Ребра додекаэдра изготовлены из провода, сопротивлением которого можно пренебречь. В каждом ребре содержится конденсатор емкостью $C$. Выберем произвольную вершину $A$ и обозначим соседние с ней вершины $B, D$ и $E$. Ребра $AB$ и $AD$ убираются.
Найдите емкость между вершинами $B$ и $E$.
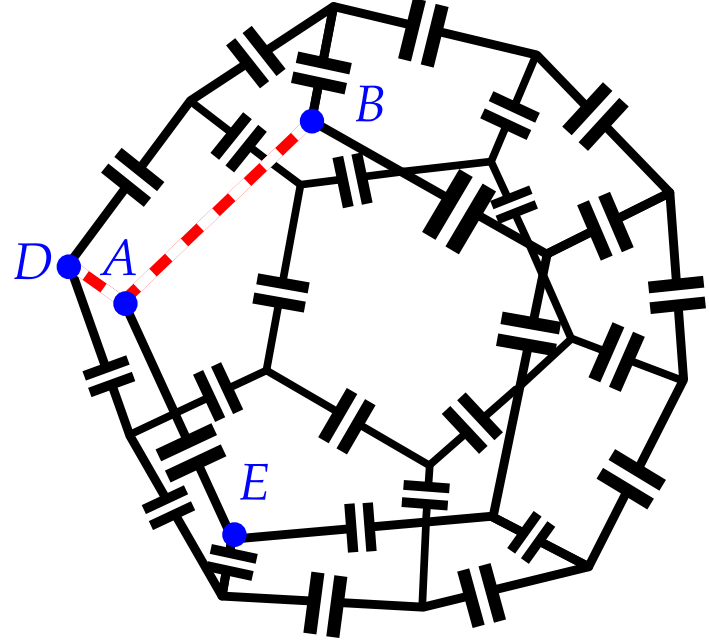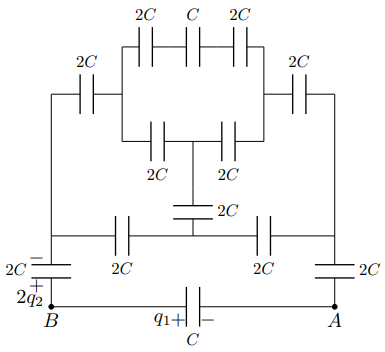
Решение: Обозначим искомую ёмкость между вершинами $B$ и $E$ за $C_{BE}$. Рассмотрим додекаэдр целиком (т.е с конденсаторами $AB$ и $AD$). Пусть при подключении источника к вершинам $B$ и $E$ ёмкость додекаэдра равна $C_0$. Поскольку конденсатор $AD$ в силу симметрии окажется не заряженным, эквивалентная схема додекаэдра представляет собой параллельно соединённые конденсаторы ёмкостями $\cfrac{C}{2}$ и $C_{BE}$. Отсюда: $$C_{BE}=C_0-\cfrac{C}{2} $$ Пропустим пробный заряд $q$ между узлами $B$ и $A$, а затем между узлами $A$ и $E$, что в результате даст заряд $q$, пропущенный между узлами $B$ и $E$. Пусть при подключении к узлам $BA$ заряды конденсаторов $BA$ и $EA$ оказались равны $q_1$ и $q_2$ соответственно, а обкладки, соединённые с узлом $A$, заряжены отрицательно. Тогда при подключении к узлам $A$ и $E$ заряды конденсаторов $BA$ и $EA$ равны $q_2$ и $q_1$ соответственно, а обкладки, соединённые с узлом $A$, заряжены положительно. При наложении подключений имеем: $$q_{BA}=q_{EA}=q_1-q_2 $$ Тогда для ёмкости $C_0$ имеем: $$C_0=\cfrac{q}{U_{BE}}=\cfrac{q}{\cfrac{q_{BA}}{C}+\cfrac{q_{EA}}{C}}=\cfrac{C}{2\left(\cfrac{q_1}{q}-\cfrac{q_2}{q}\right)} $$
Ответ: $C_{BE}=\cfrac{11C}{18}$
Темы:
T, ★, Электромагнетизм, Цепь с конденсатором, Емкость, Physics Cup, 2013